Question: I am trying to
1. have line breaks (automatic or forced)
2. justify the text (left or both left and right)
3. have greek letters and percentage signs
inside a gglot legend label.
I have experimented with several methods, but I don't seem to be able to combine all the tricks I read about.
I can get linebreaks by inserting '
' into the labels, but that doesn't seem to work with greek letters, not inside legend labels. Or I could have linebreaks and greek letters in a base plot by combining 'mtext()' and 'bquote()' to insert a piece of text into the plot, () but as pointed out by Gregor in the comments section, this doesn't work with 'ggplot'. Below I combine a 'list' with 'paste0()' to pass text to the legend labels: the problem is I can't find the way to insert Greek letters, e.g. gamma.
Grateful for suggestions.
Here is a MWE with one of my attempts ( improved MWE):
'''
label1.line1 <- "Not much to say about this one"
label2.line1 <- "blabla blabla, blabla blabla, blee blee blee (bling, bling, bling),"
label2.line2 <- paste0("(", "<PHONE>: g = 1.50%, gamma = 2.75%, and r = 2.30%",")")
label3.line1 <- "blabla blabla, blabla blabla, blee blee blee (bling, bling, bling),"
label3.line2 <- paste0("(", "<PHONE>: g = 2.50%, gamma = 1.75%, and r = 2.30%",")")
labels_fixed <- list(
label1.line1,
paste0(label2.line1, "
", label2.line2),
paste0(label3.line1, "
", label3.line2)
)
library(ggplot2)
library(scales)
library(grid) # provides unit() function used to tweak spacing inside legend
ggplot(data = mtcars, aes(x = mpg, y = wt, group = factor(cyl), colour = factor(cyl), shape = factor(cyl))) +
geom_line() + geom_point(size = 3) + theme_bw() +
scale_shape_manual(name = "Details", values = c(17, 21, 15),
labels = labels_fixed) +
scale_colour_manual(name = "Details", values = c("darkred", "darkgreen", "darkblue"),
labels = labels_fixed) +
theme(legend.key = element_blank(),
legend.position = c(.65, .8),
legend.background = element_rect(colour = "black"),
legend.key.size = unit(2, "lines"),
legend.text = element_text(size = 15))
'''
A minor problem is that the legend text is much smaller with multiple lines so the legend line spacing will need to be tweaked: I was able to tweak 'legend.key.size' and 'legend.text' to achieve a better result than the default, which is too cramped.
I also tried another suggestion involving 'cat(strwrap("long label here"), sep = "
")', but I couldn't get that to work. I also tried 'atop' but that makes each line much too small and the nesting required to achieve the desired stacking is tedious.
Is there any way to get Greek letters?

Here are some useful suggestions I couldn't make to work, e.g. the combination of 'mtext()' and 'bquote()' is mentioned in 1 and 2:
1. Expression and new line in plot labels
2. Line break in expression()?
3. Wrap horizontal legend across multiple rows
4. using expression(paste( to insert math notation into a ggplot legend
5. ggplot2 two-line label with expression
6. How to annotate() ggplot with latex
7. Greek letters in ggplot annotate
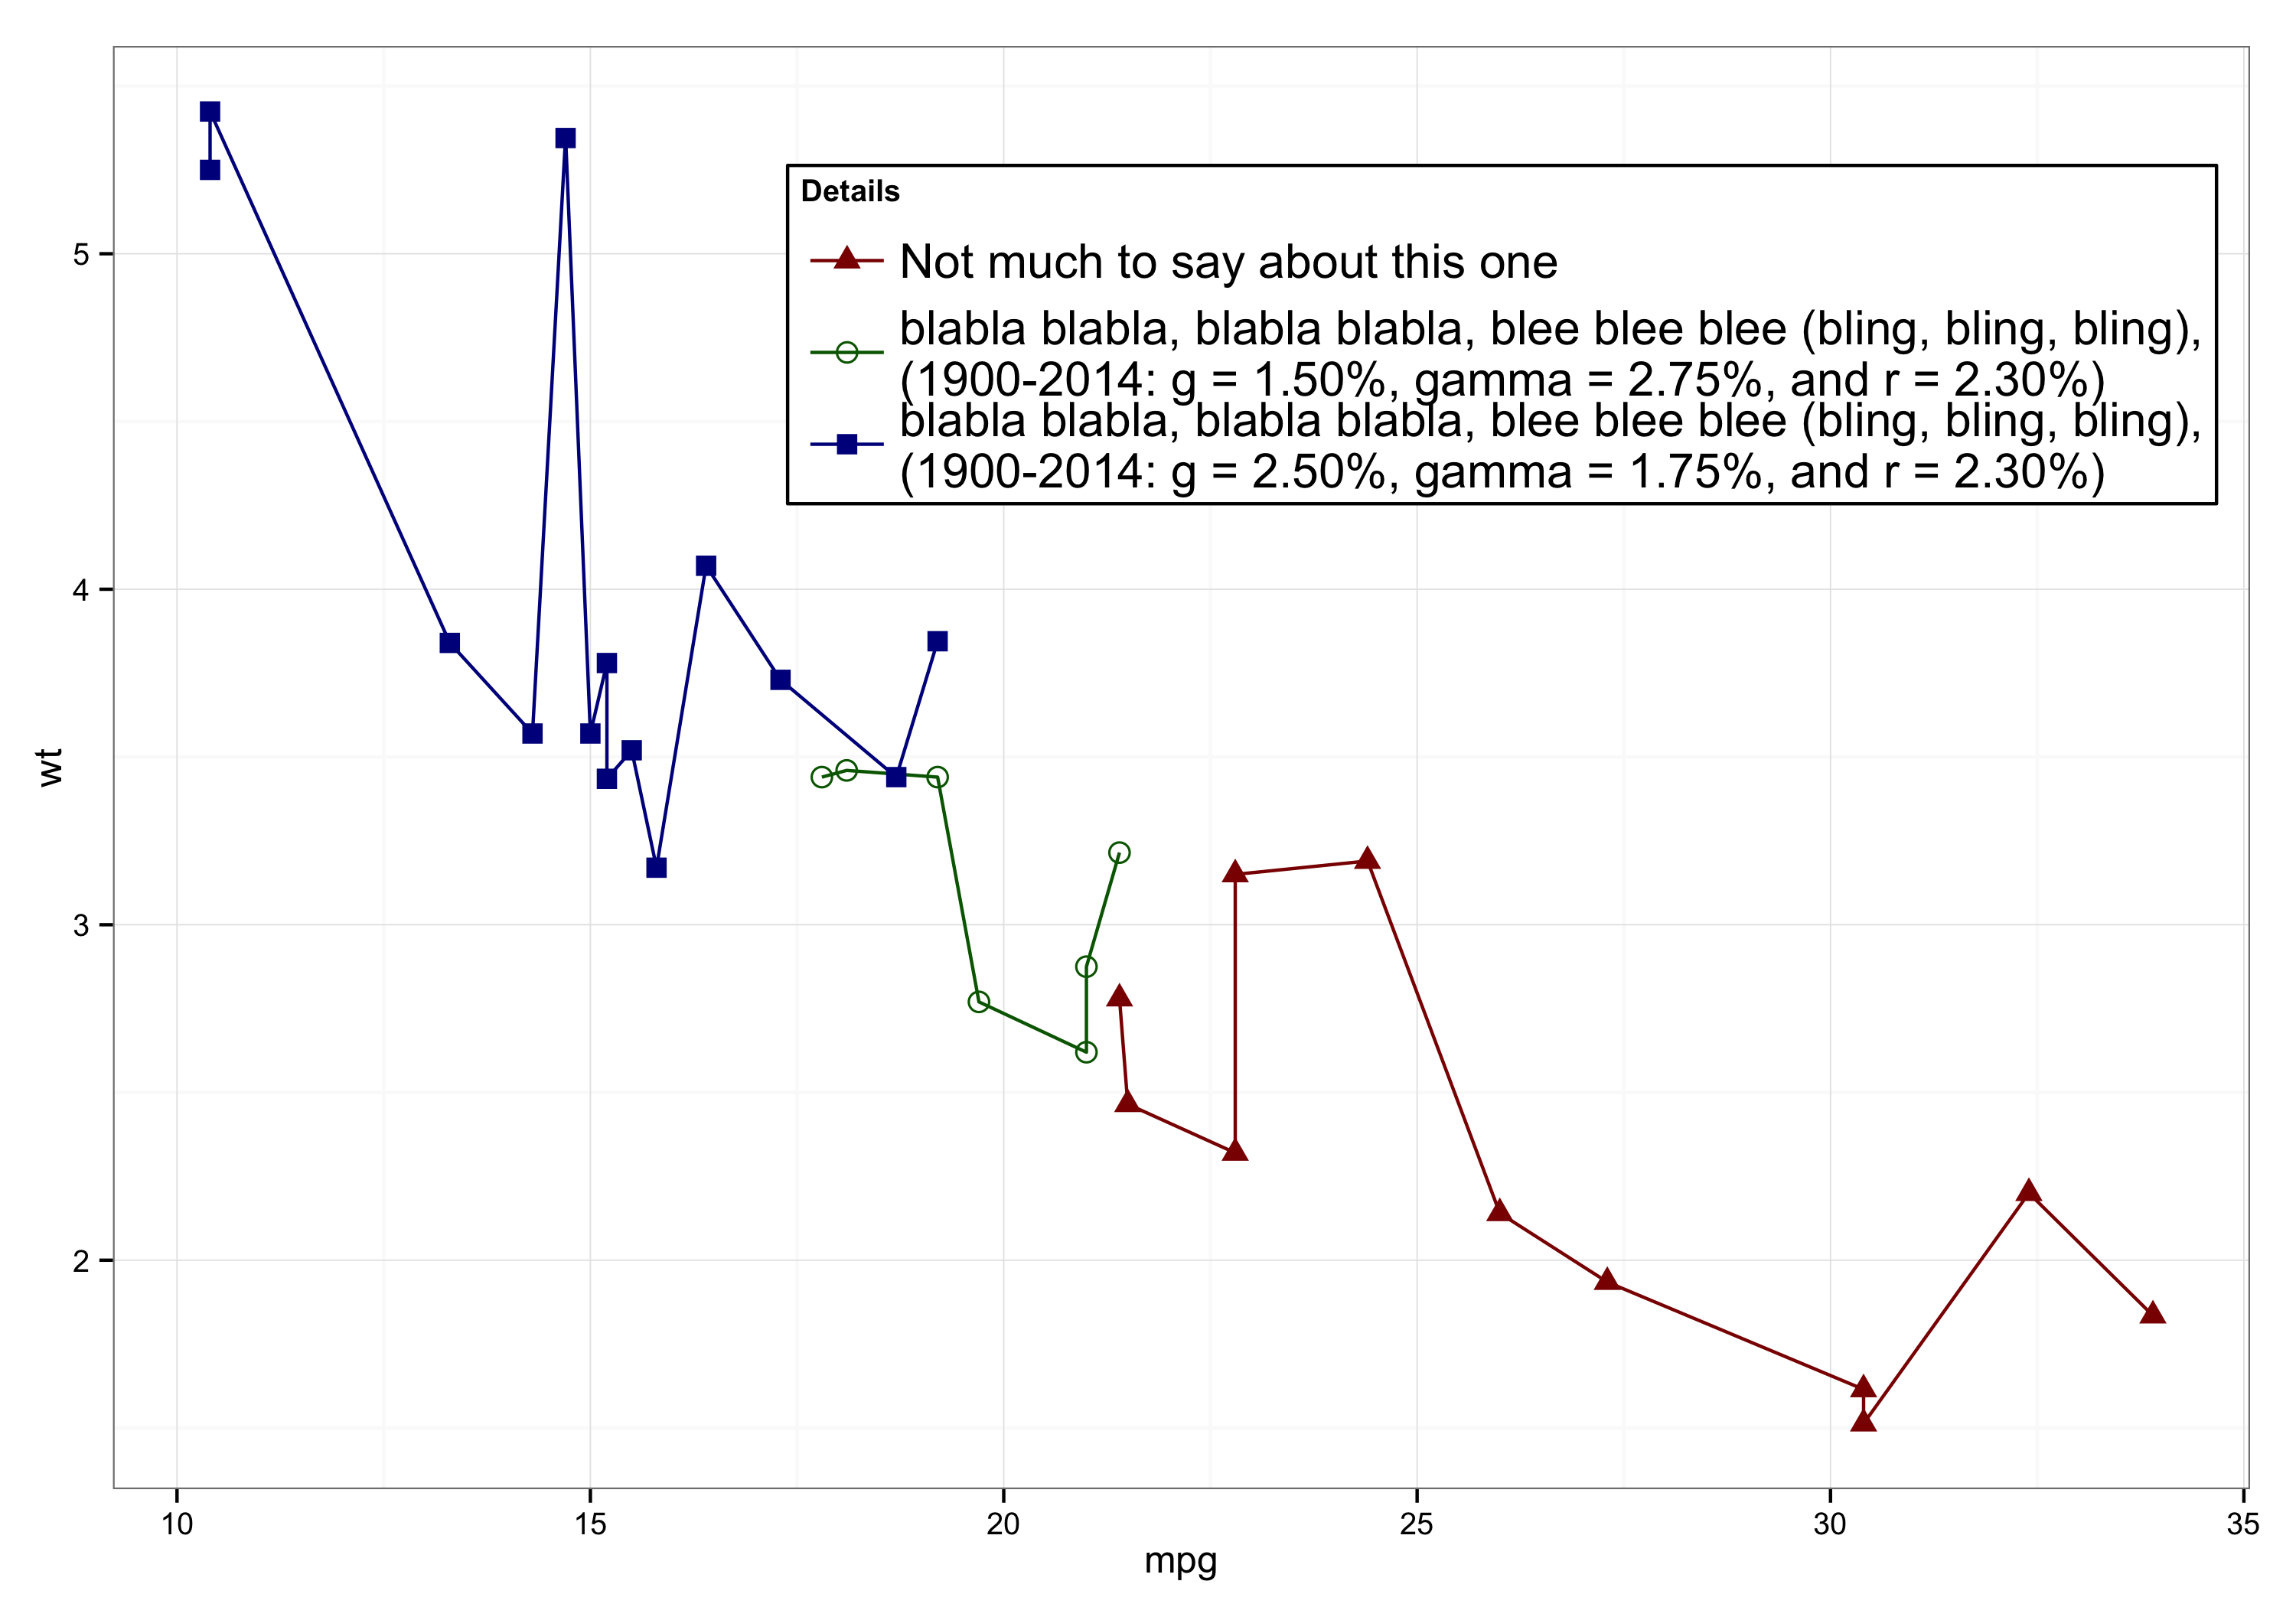
Answer: Baptiste's suggestion was spot on: unicode go a long way. Replace every instance of gamma above with '\u03B3' and it will display as Greek. Amazing!
Printing can be done with the 'cairo' device (<URL>:
'''
library(Cairo)
cairo_pdf(file = "ggplot-greek.pdf", width = 8, height = 5)
## ggplot object created here
dev.off()
'''
Also works: 'ggsave("greek.pdf", device = cairo_pdf)'
Here is a selection of unicode symbols I have found useful:
'''
"\U016B" = u
"\U016A" = U
"\U00FB" = u
"\U00DB" = U
"\U0233" = y
"\U0232" = Y
"\U0177" = y
"\U0176" = Y
"\U0113" = e
"\U0112" = E
"\u00EA" = e
"\U00CA" = E
"\U003BC\U2080" = m0
"\U003BC\U2081" = m1
"R\U00B2" = R2
"\u221E" =
"\u2248" =
"\U2260" =
"\u03C3/\u221An" = s/n
'''
Sadly, not all special characters have a unicode equivalent. For instance, there is a unicode for y-hat but not for x-hat. It is possible to combine the letter x with a unicode bar, as in '"x\u0305" = x' or '"p\u0302" = p', but that doesn't seem to print very well.
I have also had difficulty printing greek unicode as axis labels, so in these cases I resorted to 'annotate()' with the option 'coord_cartesian(clip = "off")' to ensure that the labels printed below the axes do not get clipped ("on" is the default clipping behaviour).
Sometimes you can directly use the character, for instance:
'''
myplot + labs(title = "+-")
'''
When unicode fails, you can try 'expression()', e.g. 'x':
'''
title = expression(paste("z = (", bar(x), "-\u03BC)/(\u03C3/\u221An)", sep = ""))
library(ggplot2)
ggplot() + labs(title = title) + theme_bw()
'''
<URL>
For convenience, I copy some commonly used greek letters' unicodes below. Many more unicodes may be found, e.g. <URL>
'''
\u0391 A Greek Capital Letter Alpha
\u0392 B Greek Capital Letter Beta
\u0393 G Greek Capital Letter Gamma
\u0394 D Greek Capital Letter Delta
\u0395 E Greek Capital Letter Epsilon
\u0396 Z Greek Capital Letter Zeta
\u0397 E Greek Capital Letter Eta
\u0398 Th Greek Capital Letter Theta
\u0399 I Greek Capital Letter Iota
\u039A K Greek Capital Letter Kappa
\u039B L Greek Capital Letter Lambda
\u039C M Greek Capital Letter Mu
\u039D N Greek Capital Letter Nu
\u039E Ks Greek Capital Letter Xi
\u039F O Greek Capital Letter Omicron
\u03A0 P Greek Capital Letter Pi
\u03A1 R Greek Capital Letter Rho
\u03A3 S Greek Capital Letter Sigma
\u03A4 T Greek Capital Letter Tau
\u03A5 U Greek Capital Letter Upsilon
\u03A6 Ph Greek Capital Letter Phi
\u03A7 Kh Greek Capital Letter Chi
\u03A8 Ps Greek Capital Letter Psi
\u03A9 O Greek Capital Letter Omega
\u03B1 a Greek Small Letter alpha
\u03B2 b Greek Small Letter beta
\u03B3 g Greek Small Letter gamma
\u03B4 d Greek Small Letter delta
\u03B5 e Greek Small Letter epsilon
\u03B6 z Greek Small Letter zeta
\u03B7 e Greek Small Letter eta
\u03B8 th Greek Small Letter theta
\u03B9 i Greek Small Letter iota
\u03BA k Greek Small Letter kappa
\u03BB l Greek Small Letter lambda
\u03BC m Greek Small Letter mu
\u03BD n Greek Small Letter nu
\u03BE x Greek Small Letter xi
\u03BF o Greek Small Letter omicron
\u03C0 p Greek Small Letter pi
\u03C1 r Greek Small Letter rho
\u03C2 s Greek Small Letter final sigma
\u03C3 s Greek Small Letter sigma
\u03C4 t Greek Small Letter tau
\u03C5 u Greek Small Letter upsilon
\u03C6 ph Greek Small Letter phi
\u03C7 kh Greek Small Letter chi
\u03C8 ps Greek Small Letter psi
\u03C9 o Greek Small Letter omega
'''
Information about which fonts to use with unicode: <URL>
Some currency symbols:
'''
# http://www.fileformat.info/info/unicode/category/Sc/list.htm
Character Name Browser Image
\u0024 DOLLAR SIGN $
\u00A2 CENT SIGN C/
\u00A3 POUND SIGN PS
\u00A4 CURRENCY SIGN $?
\u00A5 YEN SIGN Y=
\u058F ARMENIAN DRAM SIGN
\u060B AFGHANI SIGN
\u09F2 BENGALI RUPEE MARK Rs
\u09F3 BENGALI RUPEE SIGN Rs
\u09FB BENGALI GANDA MARK
\u0AF1 GUJARATI RUPEE SIGN
\u0BF9 TAMIL RUPEE SIGN
\u0E3F THAI CURRENCY SYMBOL BAHT Bh.
\u17DB KHMER CURRENCY SYMBOL RIEL KR
\u20A0 EURO-CURRENCY SIGN ECU
\u20A1 COLON SIGN CL
\u20A2 CRUZEIRO SIGN Cr
\u20A3 FRENCH FRANC SIGN FF
\u20A4 LIRA SIGN L
\u20A5 MILL SIGN mil
\u20A6 NAIRA SIGN N
\u20A7 PESETA SIGN Pts
\u20A8 RUPEE SIGN Rs
\u20A9 WON SIGN W
\u20AA NEW SHEQEL SIGN NS
\u20AB DONG SIGN D
\u20AC EURO SIGN EUR
\u20AD KIP SIGN K
\u20AE TUGRIK SIGN T
\u20AF DRACHMA SIGN Dr
\u20B0 GERMAN PENNY SIGN Pf
\u20B1 PESO SIGN P
\u20B2 GUARANI SIGN G
\u20B3 AUSTRAL SIGN A
\u20B4 HRYVNIA SIGN UAH
\u20B5 CEDI SIGN C|
\u20B6 LIVRE TOURNOIS SIGN L
\u20B7 SPESMILO SIGN Sm
\u20B8 TENGE SIGN T
\u20B9 INDIAN RUPEE SIGN Rs
\u20BA TURKISH LIRA SIGN L
\u20BB NORDIC MARK SIGN M
\u20BC MANAT SIGN m
\u20BD RUBLE SIGN R
\uA838 NORTH INDIC RUPEE MARK
\uFDFC RIAL SIGN
\uFE69 SMALL DOLLAR SIGN $
\uFF04 FULLWIDTH DOLLAR SIGN $
\uFFE0 FULLWIDTH CENT SIGN C/
\uFFE1 FULLWIDTH POUND SIGN PS
\uFFE5 FULLWIDTH YEN SIGN Y=
\uFFE6 FULLWIDTH WON SIGN
'''